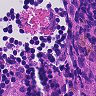
Metastatic tissue present: no